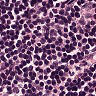
Metastatic tissue present: no